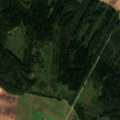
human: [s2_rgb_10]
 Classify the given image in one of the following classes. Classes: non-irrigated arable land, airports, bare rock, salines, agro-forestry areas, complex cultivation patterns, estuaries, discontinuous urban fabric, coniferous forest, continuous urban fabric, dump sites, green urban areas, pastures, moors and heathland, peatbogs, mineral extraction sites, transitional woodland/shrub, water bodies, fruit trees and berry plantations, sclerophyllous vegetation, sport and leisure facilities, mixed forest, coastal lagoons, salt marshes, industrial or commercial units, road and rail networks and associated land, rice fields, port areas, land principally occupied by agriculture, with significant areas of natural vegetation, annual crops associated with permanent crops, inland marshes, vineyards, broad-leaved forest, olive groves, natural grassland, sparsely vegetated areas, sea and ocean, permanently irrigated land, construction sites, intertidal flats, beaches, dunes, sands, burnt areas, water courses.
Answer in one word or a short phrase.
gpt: non-irrigated arable land, complex cultivation patterns, broad-leaved forest, mixed forest, transitional woodland/shrub